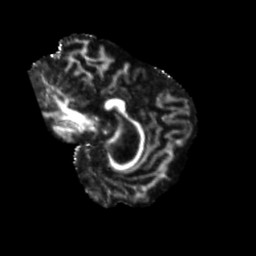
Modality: FA
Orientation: sagittal
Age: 79
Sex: female
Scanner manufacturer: siemens
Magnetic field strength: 3 T
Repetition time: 5.25 s
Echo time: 0.08 s